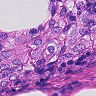
Metastatic tissue present: yes